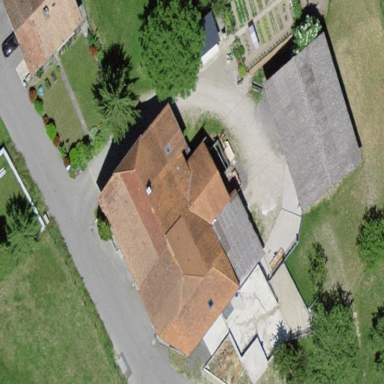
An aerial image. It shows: Farm building.